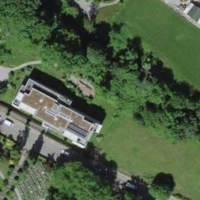
EUNIS habitat code: 53
Species observed at this site:
Anas platyrhynchos
Fringilla coelebs